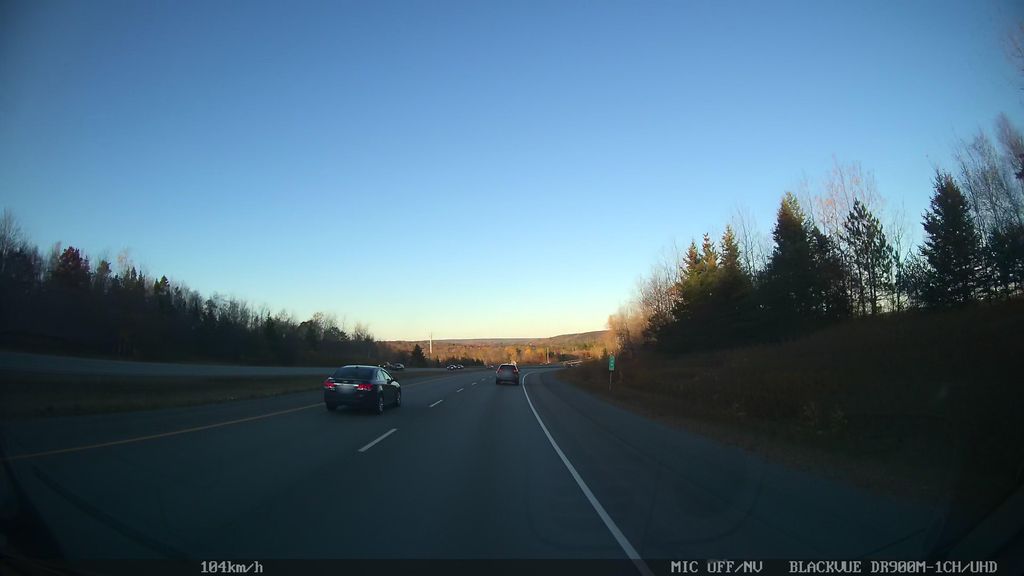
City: halifax